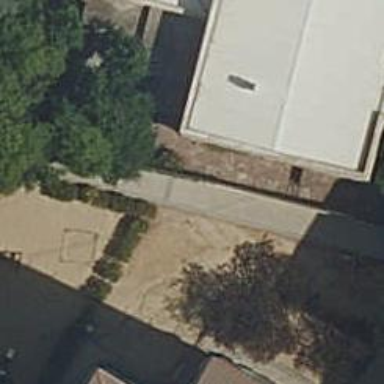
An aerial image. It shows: Kindergarten.